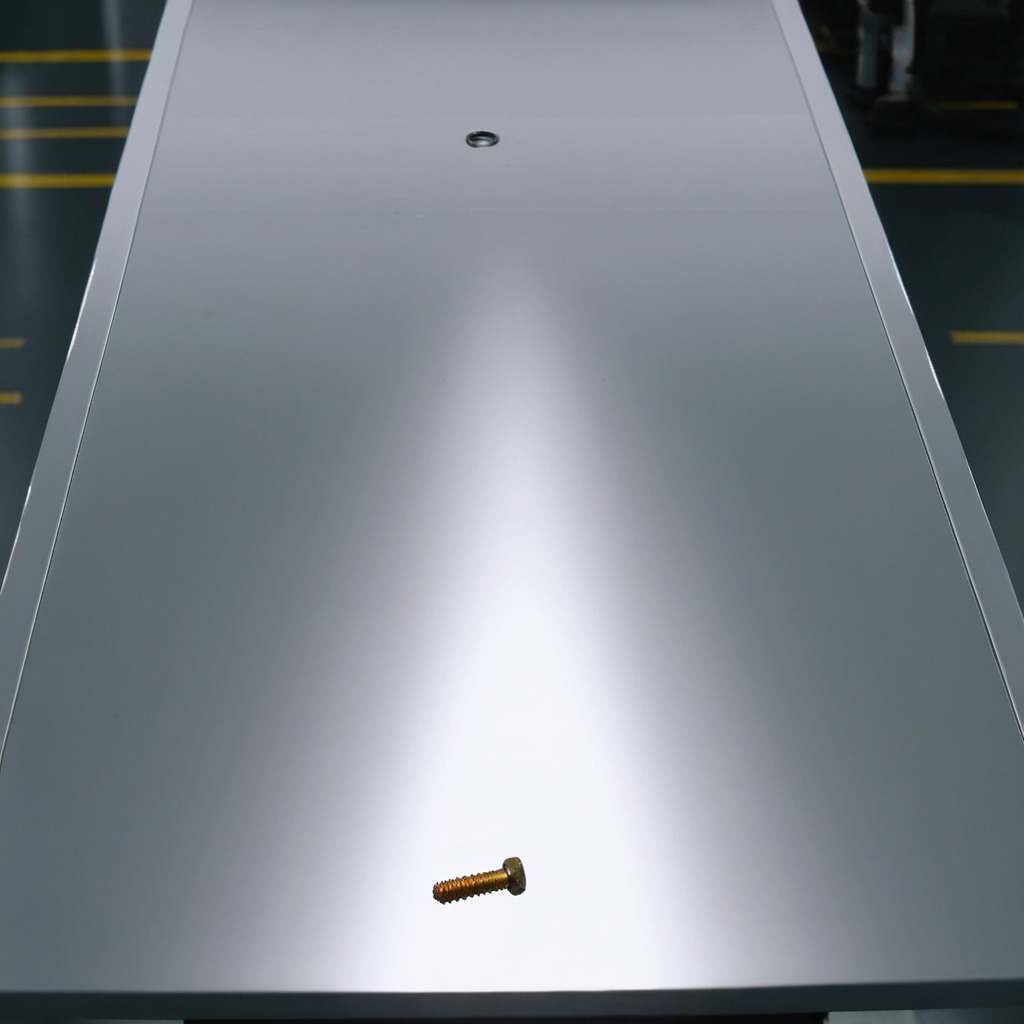
A metal screw is lying on the table.